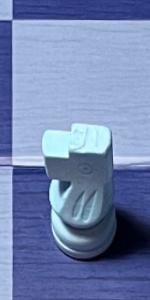
Label: Knight_White